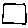
Label: square